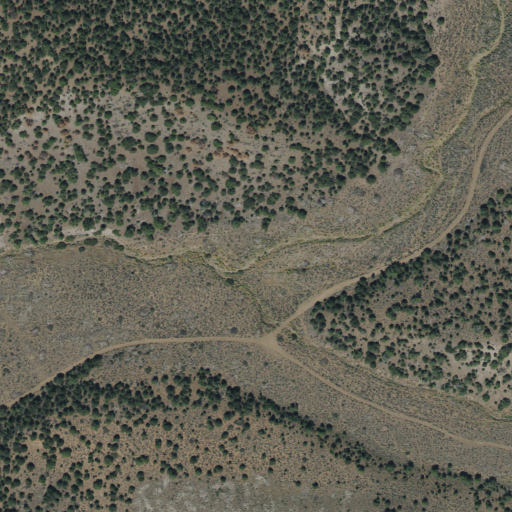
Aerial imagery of valley in Utah named Wide Mouth Wash containing evergreen forest, shrub, open development, low intensity development, and medium intensity development